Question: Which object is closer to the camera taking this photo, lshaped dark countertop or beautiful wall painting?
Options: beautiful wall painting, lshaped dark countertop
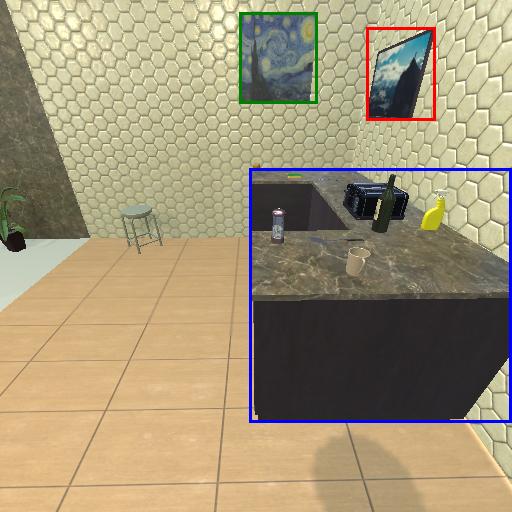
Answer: beautiful wall painting